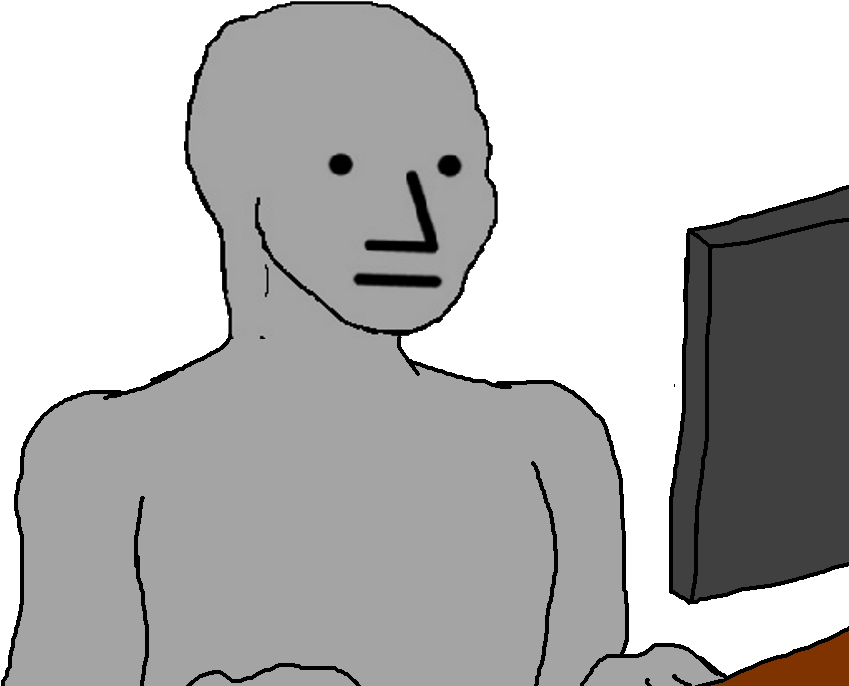
Label: 5_NPC